Aerial crown-view tile of a tropical tree (Barro Colorado Island, Panama), acquired 20240611:
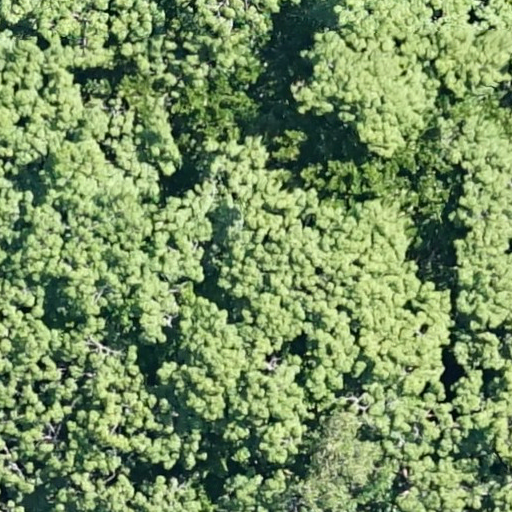
Species: Ceiba pentandra
GBIF accepted scientific name: Ceiba pentandra
Crown area: 1192.114 m²